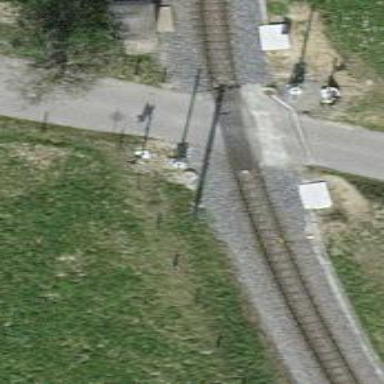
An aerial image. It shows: Level crossing at the railway with full barrier.